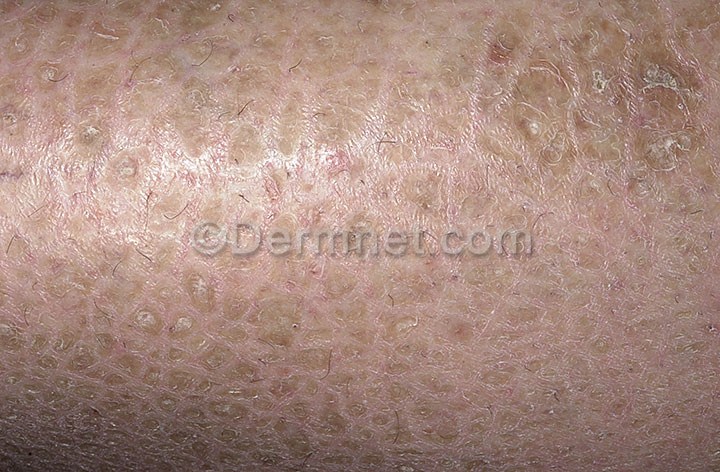
Disease: Atopic Dermatitis Photos